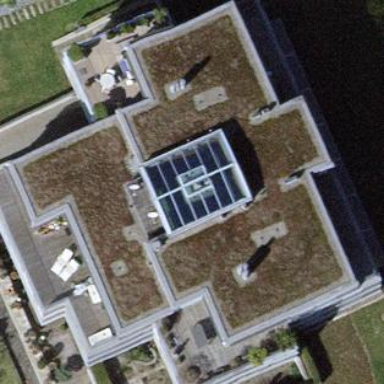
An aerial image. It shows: Building with flat roof.